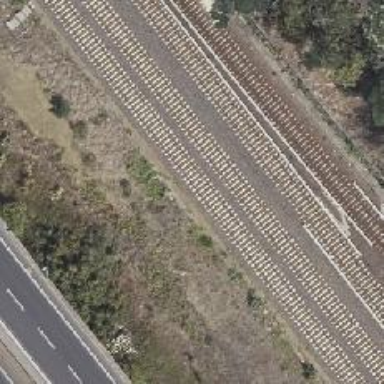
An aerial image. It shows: Railway milestone.